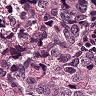
Metastatic tissue present: yes